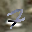
Label: 7